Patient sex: M
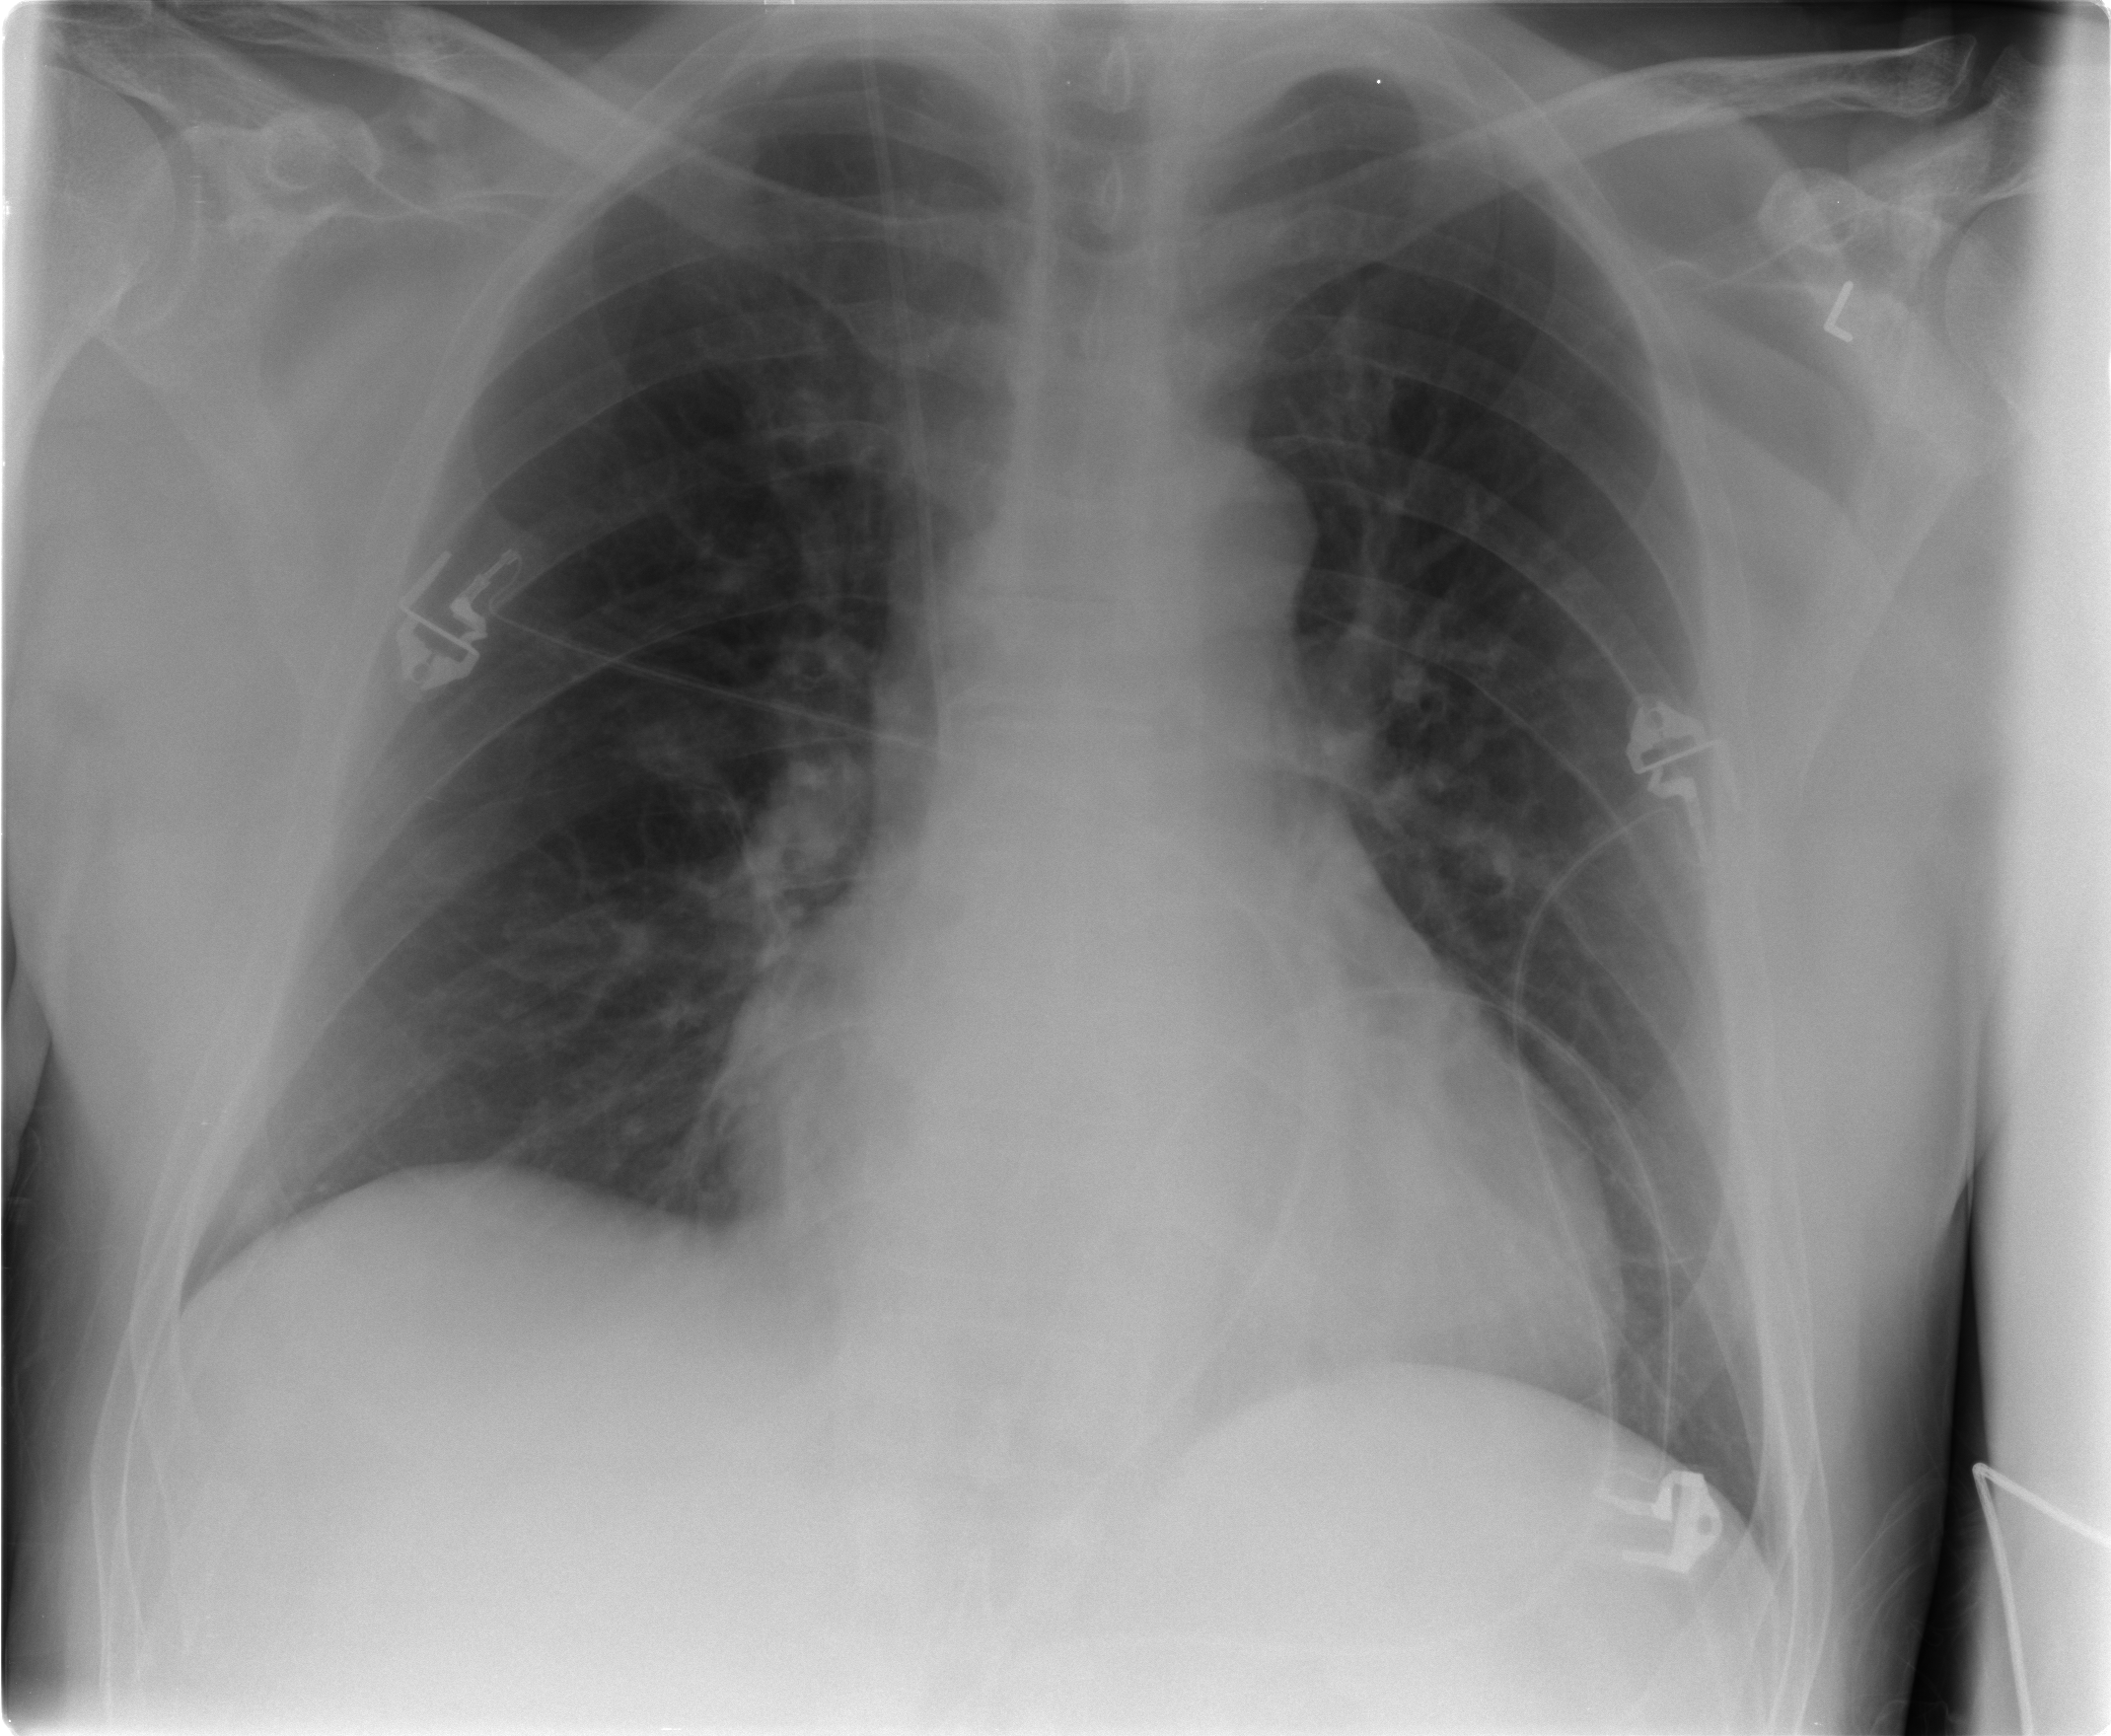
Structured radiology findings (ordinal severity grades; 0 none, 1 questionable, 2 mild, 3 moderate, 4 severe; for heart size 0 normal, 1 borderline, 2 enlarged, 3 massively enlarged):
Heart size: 1
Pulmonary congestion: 1
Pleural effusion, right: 0
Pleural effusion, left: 0
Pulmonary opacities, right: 0
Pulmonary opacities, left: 0
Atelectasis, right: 0
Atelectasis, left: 0